Question: I am new to tomcat server. According to the guide offered on the internet found <URL>,
> I have to set an environment variable named:
1) I tried to set that variable in RUNNING.txt file which is already created inside tomcat directory
by default. My question is,
2) As mentioned <URL>, but when I make a new eclipse project, I found that the dynamic web project is not listed as mentioned in the link. Please let me know how to create a new dynamic web project from eclipse.
*Note: 1) I have tomcat server installed.
2) eclipse could not specify my apache server. see the image below. *

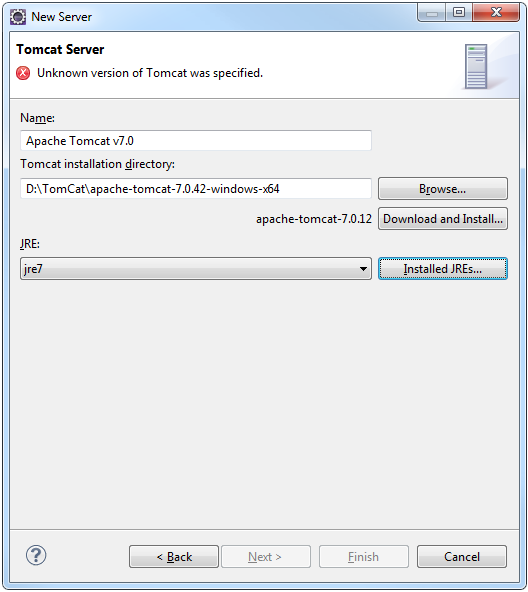
Answer: 1. First you have to go with answer of @Vimal Bera.
2. if you still don't find the option then Make sure that you have downloaded Eclipse IDE for Java EE Developers.i think you have downloaded Eclipse IDE for Java Developers. Download it from http://www.eclipse.org/downloads/
3. If you see the option then first create a Tomcat server instance by File->New->Server->Expand Apache node and point out to your version->next->Browse to your Tomcat installation directory and click on Finish button.
4. At the time of creation of New Dynamic web project please be insure that you have selected appropriate version of Tomcat in Target Runtime field.